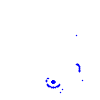
Particle: kaon